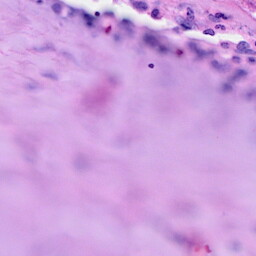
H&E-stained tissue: Breast